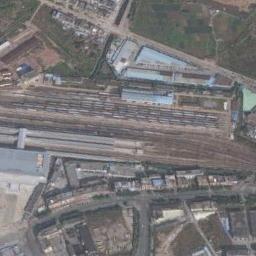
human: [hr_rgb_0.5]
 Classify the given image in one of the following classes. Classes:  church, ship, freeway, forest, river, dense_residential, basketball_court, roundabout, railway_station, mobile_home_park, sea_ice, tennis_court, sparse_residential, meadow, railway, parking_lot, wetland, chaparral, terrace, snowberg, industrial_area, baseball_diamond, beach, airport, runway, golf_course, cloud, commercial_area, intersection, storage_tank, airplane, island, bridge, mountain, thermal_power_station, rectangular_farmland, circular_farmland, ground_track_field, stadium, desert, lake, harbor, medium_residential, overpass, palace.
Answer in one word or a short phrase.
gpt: railway_station